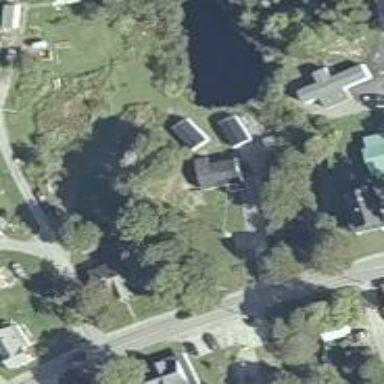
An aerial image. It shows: Detached building.